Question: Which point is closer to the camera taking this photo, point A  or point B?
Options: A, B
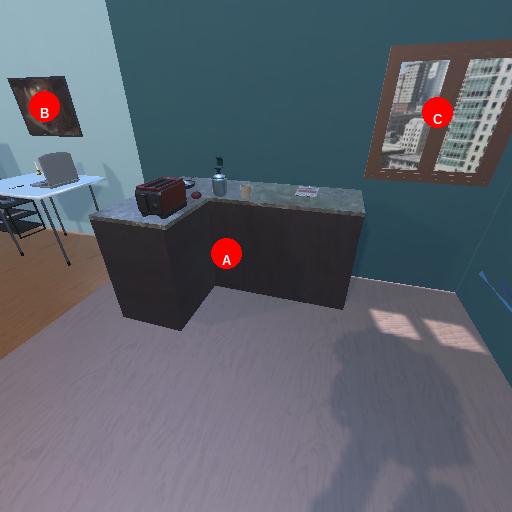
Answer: A